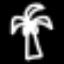
Label: palm tree